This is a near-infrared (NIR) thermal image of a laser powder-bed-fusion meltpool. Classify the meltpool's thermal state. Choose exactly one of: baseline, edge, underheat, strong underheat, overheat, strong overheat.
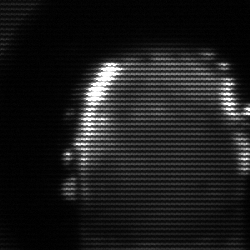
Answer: baseline